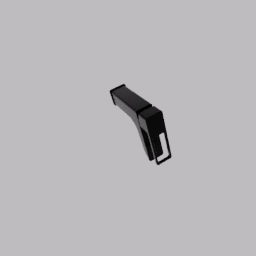
Label: appliances